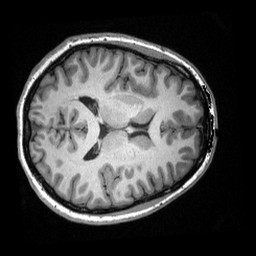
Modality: T1w
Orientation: axial
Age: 20
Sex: female